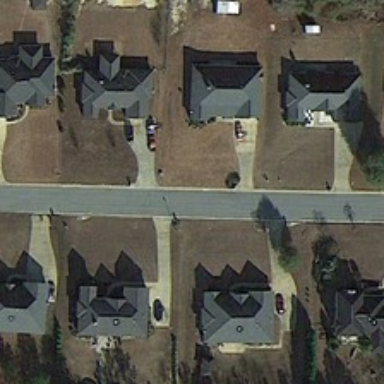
Two rows of gray black buildings and some green trees are in two sides of a road in a medium residential area .